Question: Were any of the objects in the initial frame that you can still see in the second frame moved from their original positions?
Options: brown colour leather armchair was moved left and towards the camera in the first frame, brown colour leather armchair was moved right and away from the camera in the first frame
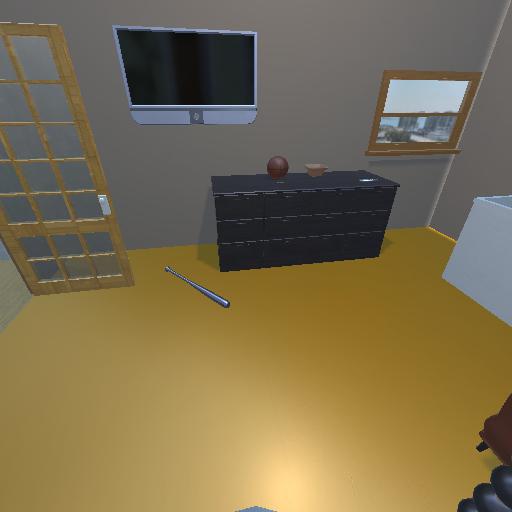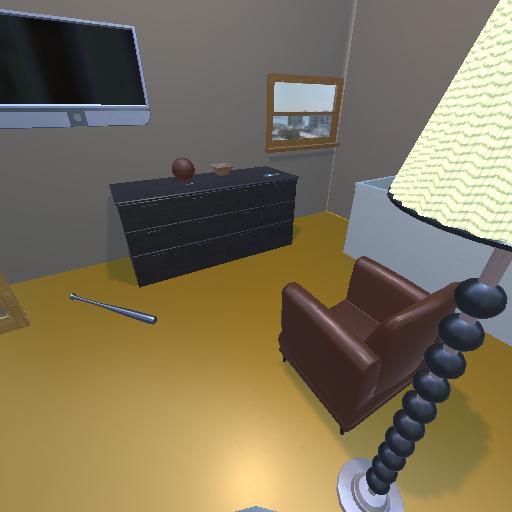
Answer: brown colour leather armchair was moved left and towards the camera in the first frame